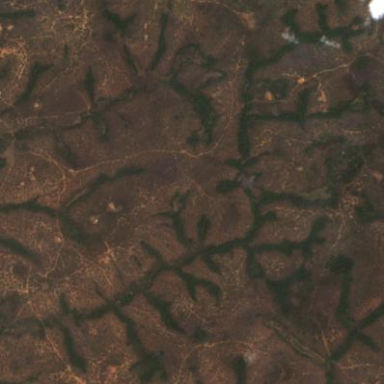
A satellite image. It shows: Forest area.